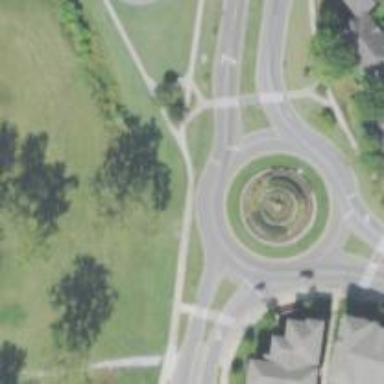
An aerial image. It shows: Secondary road with asphalt surface leading to roundabout.